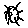
Label: sun